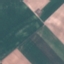
Label: AnnualCrop